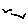
Label: bird